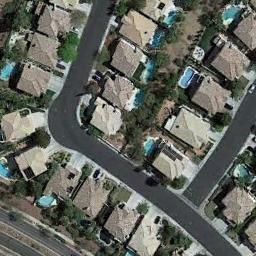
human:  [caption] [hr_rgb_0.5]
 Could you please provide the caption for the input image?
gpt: The houses in the medium - sized residential areas are of different colors .

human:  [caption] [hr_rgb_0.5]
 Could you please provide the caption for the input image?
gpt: The medium residential is next to the road .

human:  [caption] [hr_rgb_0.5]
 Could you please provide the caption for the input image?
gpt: There are many buildings of different shapes and sizes in medium residential area .

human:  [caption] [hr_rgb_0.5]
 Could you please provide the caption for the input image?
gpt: The medium residential area has some neatly arranged houses and each house has a swimming pool .

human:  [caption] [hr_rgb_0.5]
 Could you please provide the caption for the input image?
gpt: There are some brown buildings arranged neatly on the medium residential area .